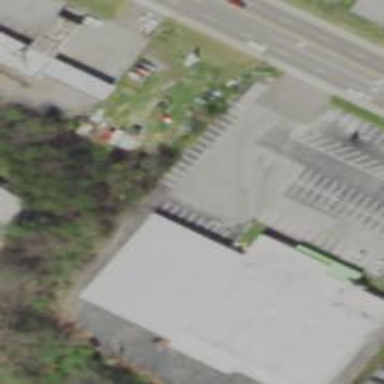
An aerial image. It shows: Building with bowling alley inside.